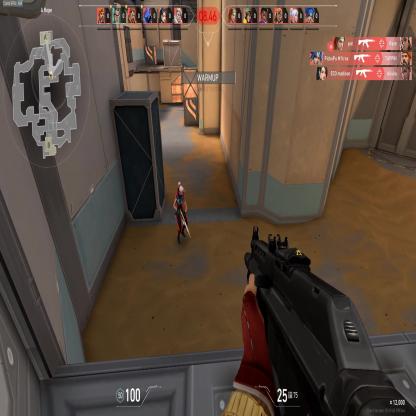
Label: enemy